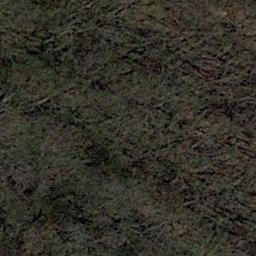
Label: forest